Aerial crown-view tile of a tropical tree (Barro Colorado Island, Panama), acquired 20241014:
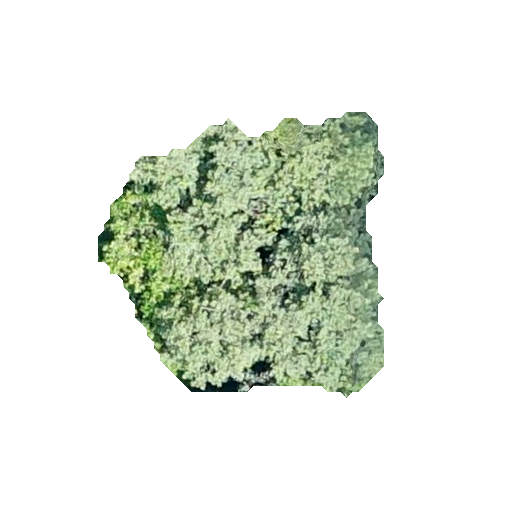
Species: Apeiba membranacea
GBIF accepted scientific name: Apeiba membranacea
Crown area: 96.977 m²